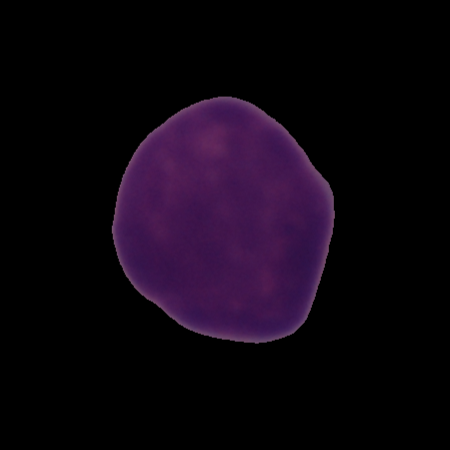
Label: cancer